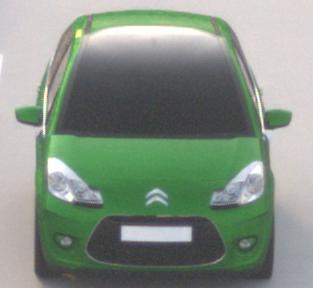
Make: Citroen
Model: C3 1.1
Detailed model: C3 (II)
Model produced from: 2010/01
Model produced until: 2012/03
Doors: 5
Color: green
Road condition: dry road
Daytime: sunrise or sunset
Contrast: low contrast